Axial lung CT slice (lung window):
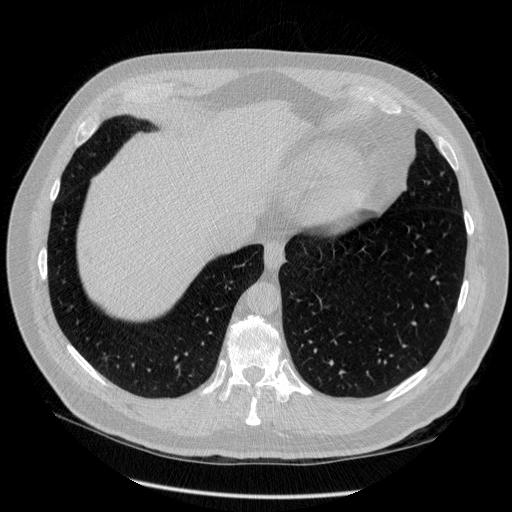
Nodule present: no